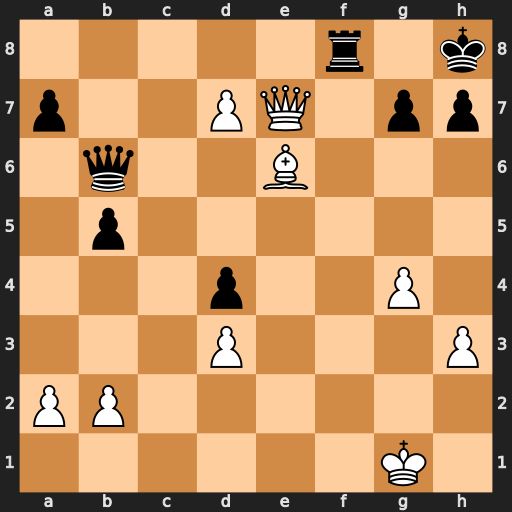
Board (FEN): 5r1k/p2PQ1pp/1q2B3/1p6/3p2P1/3P3P/PP6/6K1
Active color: w
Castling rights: -
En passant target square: -
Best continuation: Qxf8#